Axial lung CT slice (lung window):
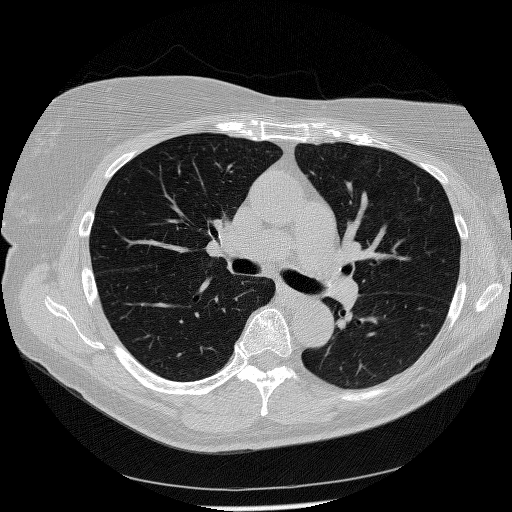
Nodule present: no